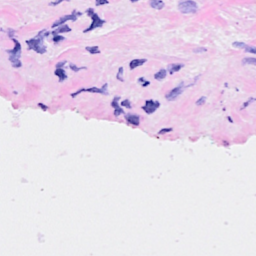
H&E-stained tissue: Breast